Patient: sex F, age 47
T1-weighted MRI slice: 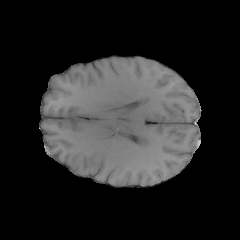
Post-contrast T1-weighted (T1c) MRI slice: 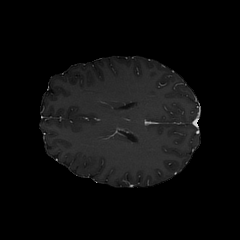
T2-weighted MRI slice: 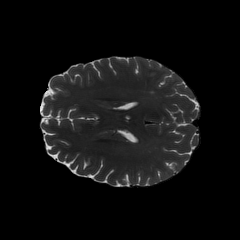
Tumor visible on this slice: no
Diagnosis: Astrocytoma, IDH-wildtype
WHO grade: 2